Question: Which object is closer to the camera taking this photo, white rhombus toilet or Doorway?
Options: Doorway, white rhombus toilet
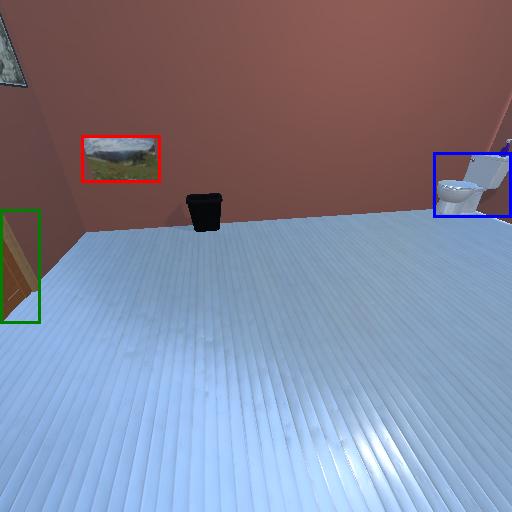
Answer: Doorway